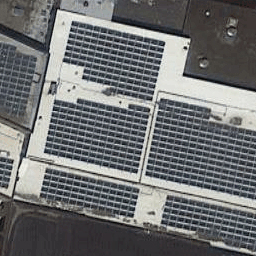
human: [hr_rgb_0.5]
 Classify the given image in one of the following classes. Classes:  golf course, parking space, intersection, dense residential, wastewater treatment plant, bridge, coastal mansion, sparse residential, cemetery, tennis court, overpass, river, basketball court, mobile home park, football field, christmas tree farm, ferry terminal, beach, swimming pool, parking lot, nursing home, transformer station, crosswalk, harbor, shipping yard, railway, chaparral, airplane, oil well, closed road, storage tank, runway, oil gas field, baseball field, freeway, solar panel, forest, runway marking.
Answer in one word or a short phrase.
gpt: solar panel